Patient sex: M
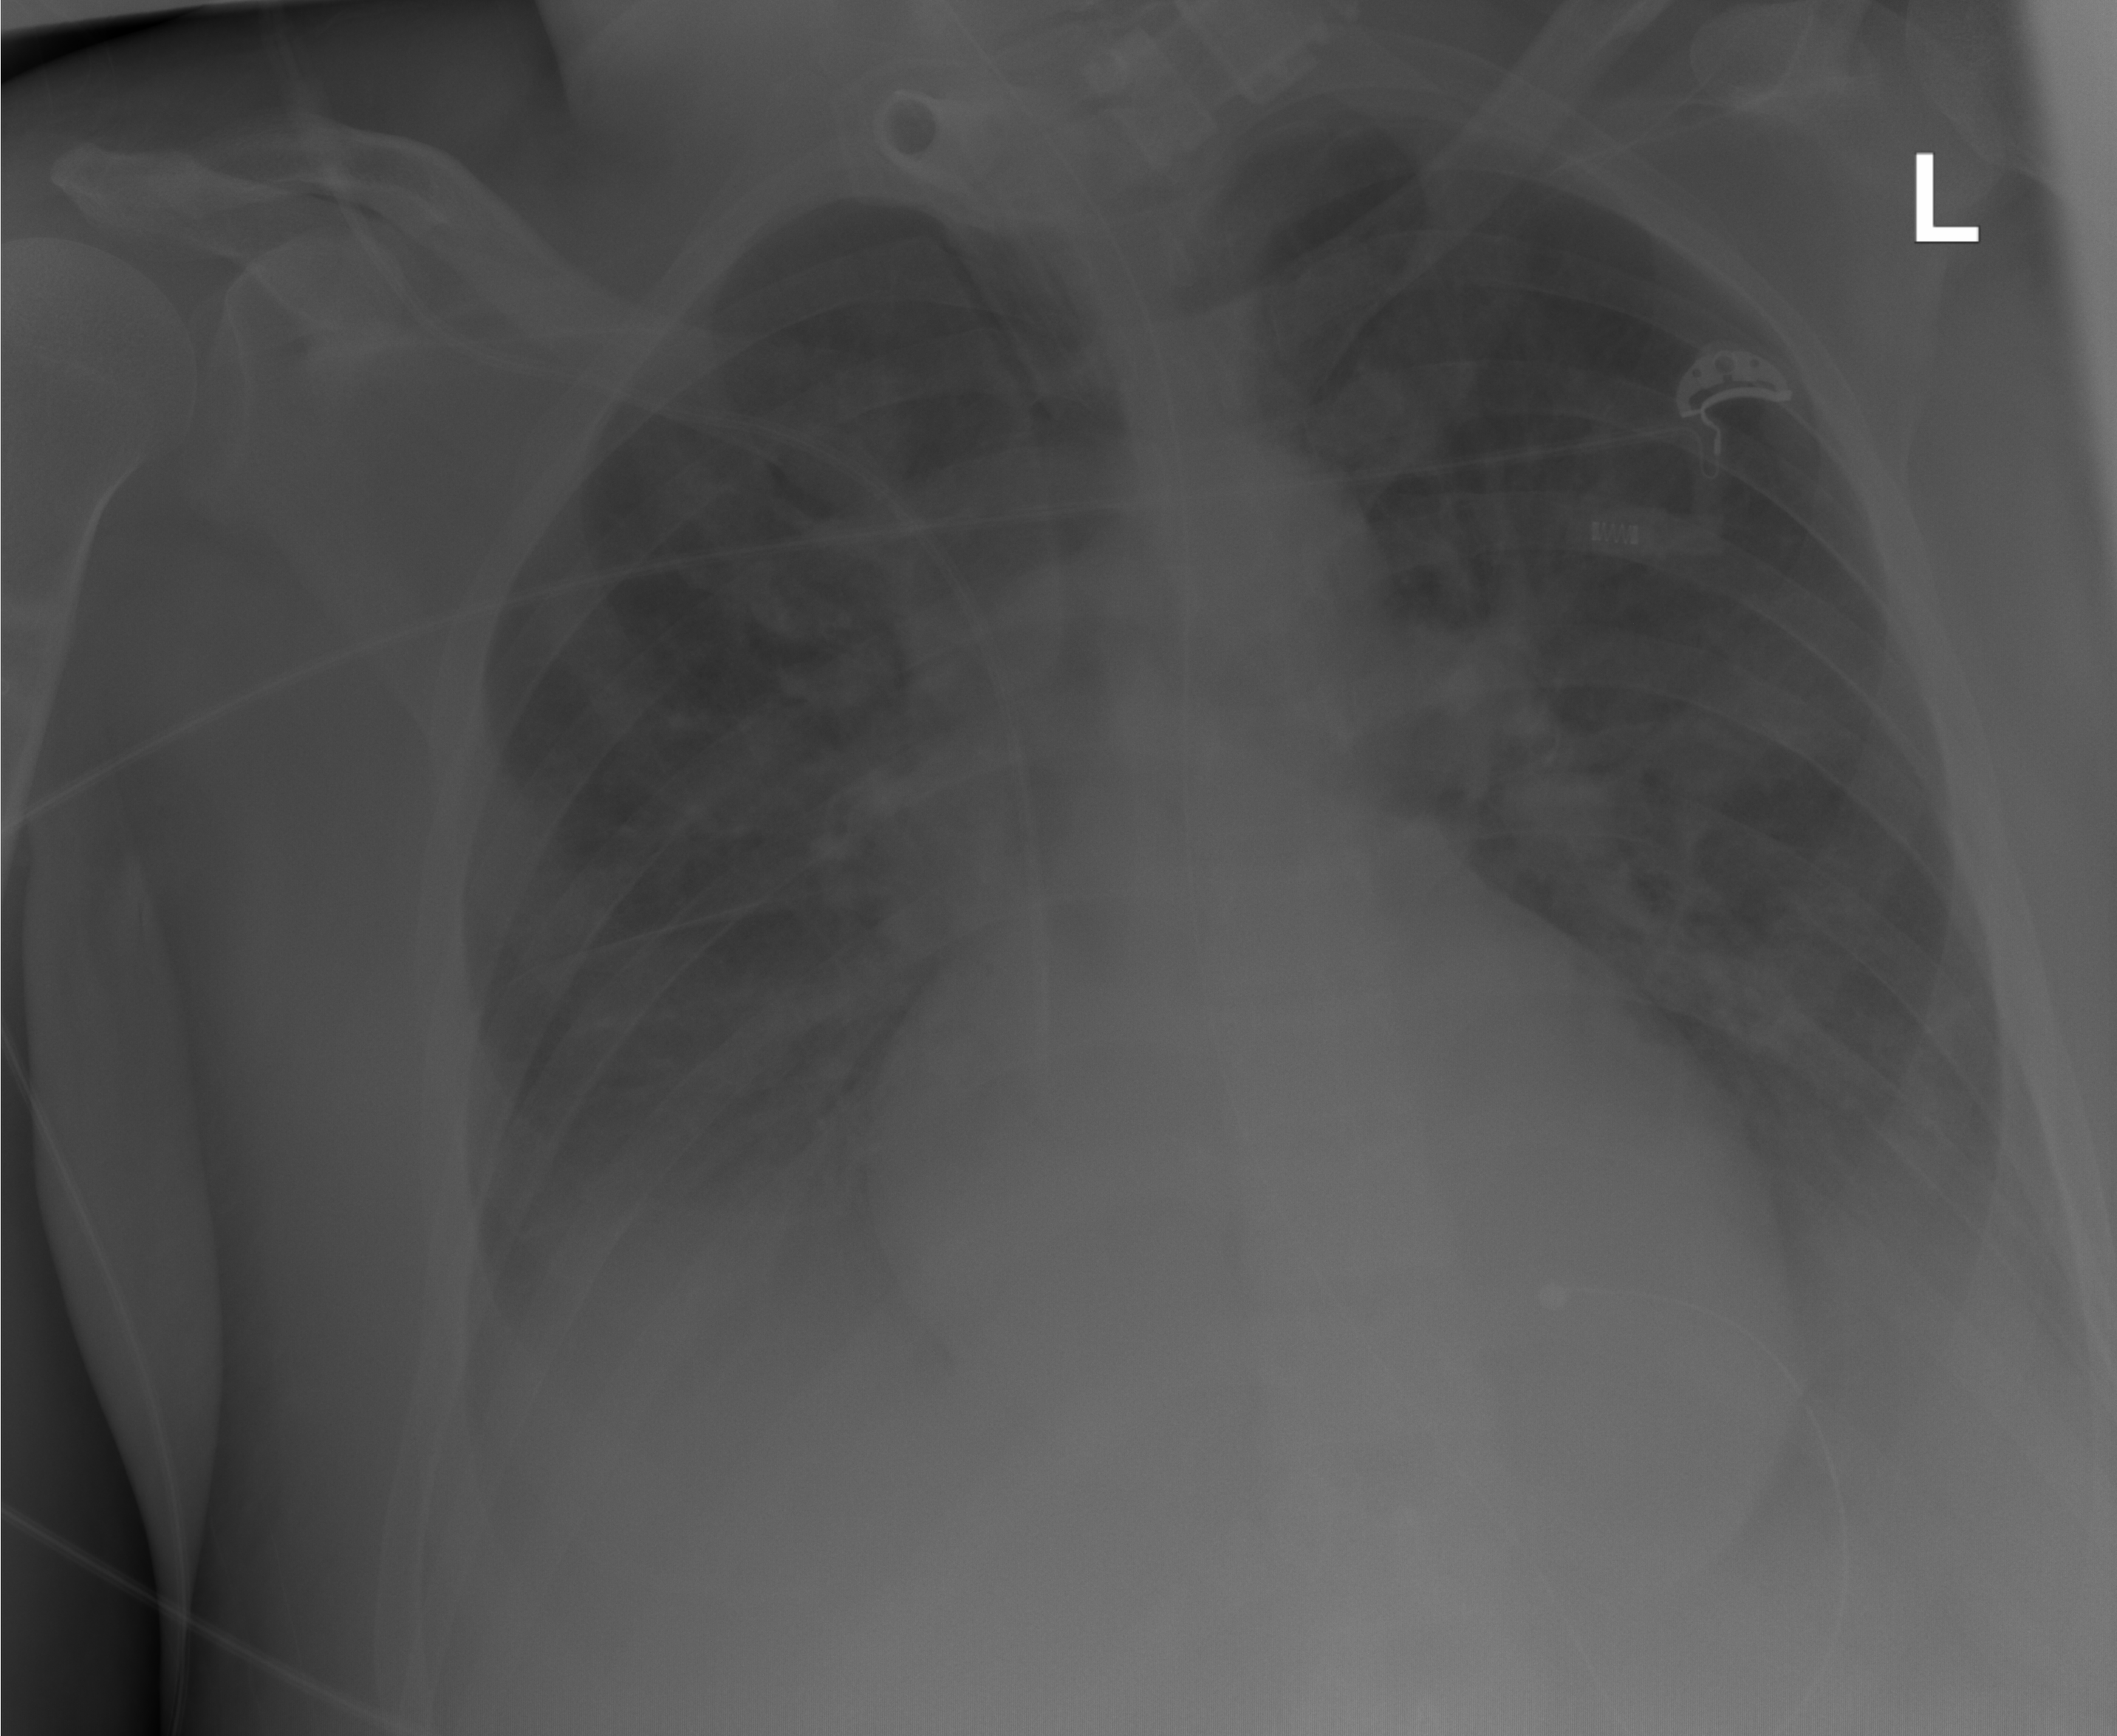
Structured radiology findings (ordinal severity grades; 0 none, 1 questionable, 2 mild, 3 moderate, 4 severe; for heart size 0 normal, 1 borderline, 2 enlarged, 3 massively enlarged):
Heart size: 2
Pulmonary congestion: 1
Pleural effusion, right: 2
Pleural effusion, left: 1
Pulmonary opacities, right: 1
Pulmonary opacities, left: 1
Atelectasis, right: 2
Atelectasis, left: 2